Current action and preconditions to check: trajectory_clear

Your task: For each precondition in the list above, predict whether it will hold at this action.

Consider the current scene as observed from the mobile robot's camera, and analyze the predicted future states of all dynamic agents (e.g., people, animals, vehicles, or any moving entities) within the NEXT SECOND.

IMPORTANT: Only answer "very likely" if you are absolutely certain—based on strong, clear evidence—that a dynamic agent will violate the precondition in the predicted future state. Do NOT answer "very likely" for unlikely, ambiguous, or low-probability risks.

Ask yourself for each precondition: Is there a high probability, with clear and convincing evidence, that the predicted future states of any dynamic agent will interfere with the predicted future state of the currently executing action within the NEXT SECOND, causing that precondition to fail?

Assess the risk level based on these predictions. Use "likely" or "very likely" if motions create a clear risk of interference.

Use "neutral" or "improbable" if agents are nearby but their predicted paths are clearly diverging or non-conflicting.

Failure Risk Categories: "very improbable", "improbable", "neutral", "likely", "very likely"

Answer Format: Output ONLY the probability_of_failure value from these categories: "very improbable", "improbable", "neutral", "likely", "very likely"

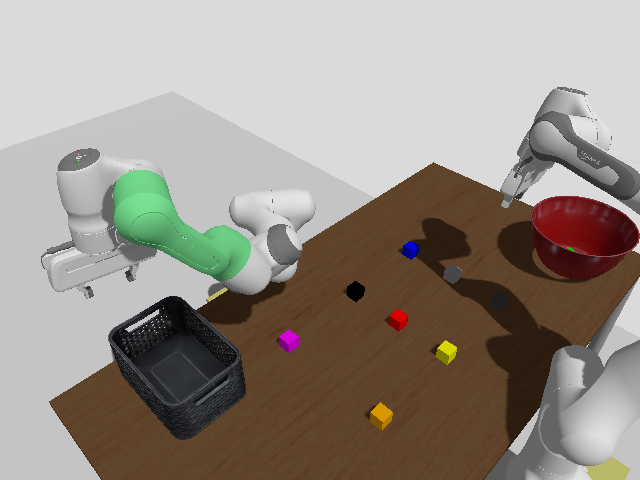

Answer: very improbable